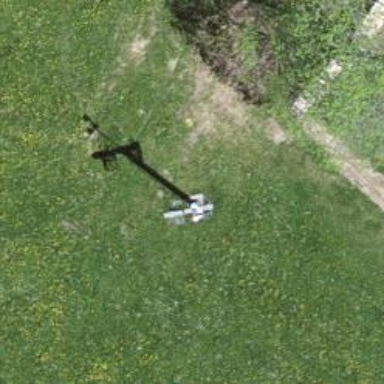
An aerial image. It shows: Pylon used for aerialway.